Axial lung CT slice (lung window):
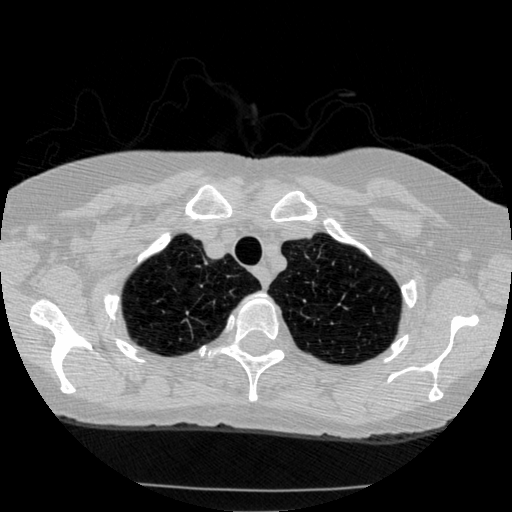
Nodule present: no